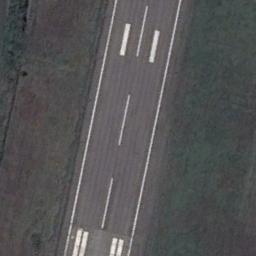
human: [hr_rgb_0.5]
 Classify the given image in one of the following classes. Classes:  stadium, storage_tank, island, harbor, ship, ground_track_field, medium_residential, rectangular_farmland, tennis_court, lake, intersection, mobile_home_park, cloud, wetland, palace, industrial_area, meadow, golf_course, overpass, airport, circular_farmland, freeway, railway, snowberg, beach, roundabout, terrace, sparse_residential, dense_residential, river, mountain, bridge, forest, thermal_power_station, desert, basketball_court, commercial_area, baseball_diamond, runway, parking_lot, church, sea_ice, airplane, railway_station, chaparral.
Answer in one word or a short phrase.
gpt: runway